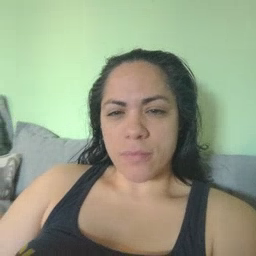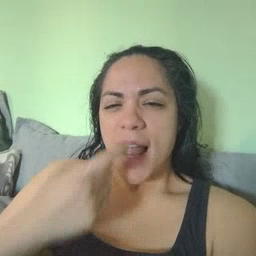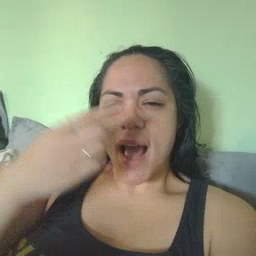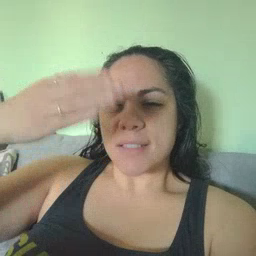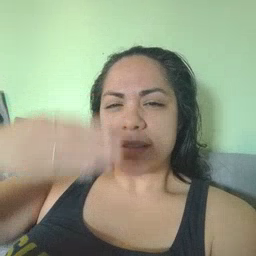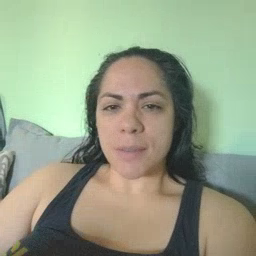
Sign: glasswindow